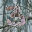
Label: 3